Field crop: tomato
Growth stage: 1
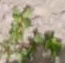
Species: portulaca